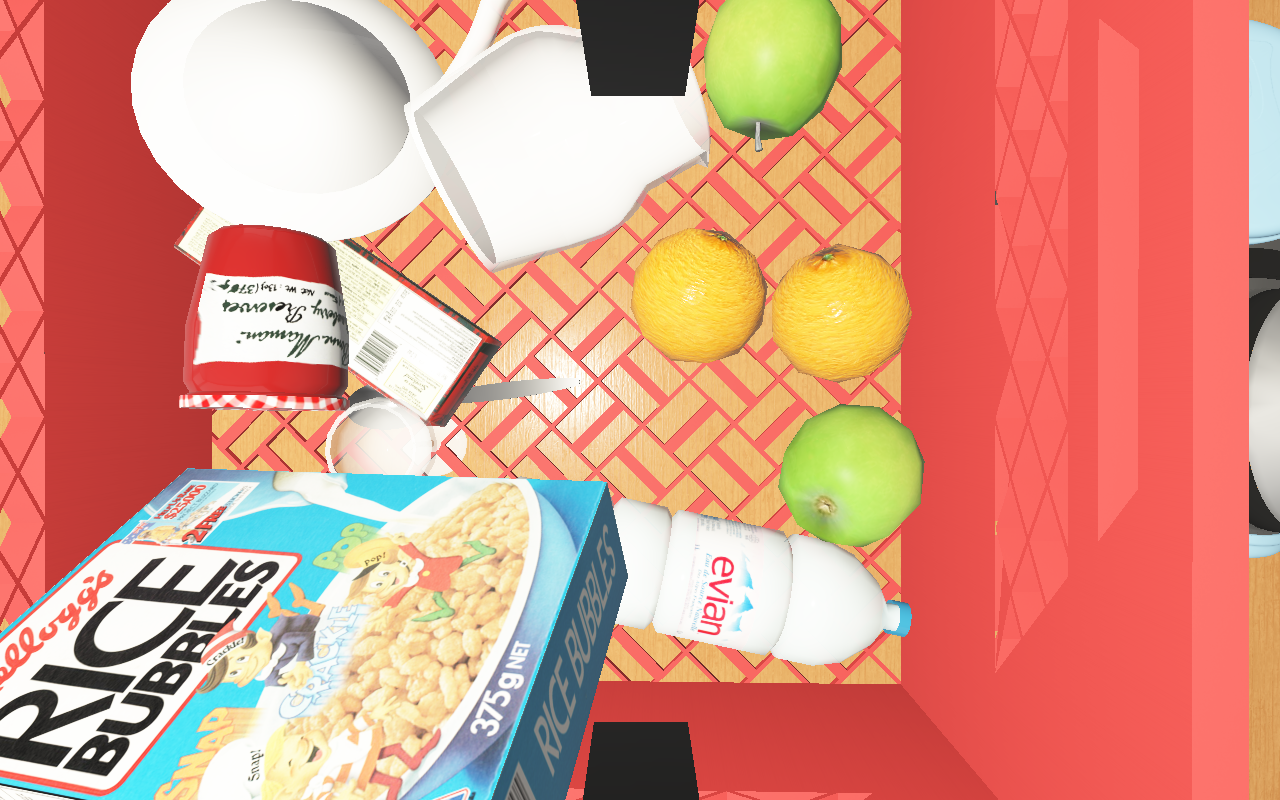
Objects in the scene:
water bottle
apple
apple
orange
orange
glass
wineglass
jam jar
cereal box
biscuit box